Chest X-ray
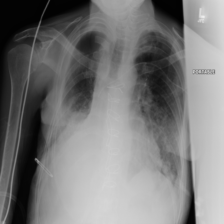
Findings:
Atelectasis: negative
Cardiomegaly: negative
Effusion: negative
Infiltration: negative
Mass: negative
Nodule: negative
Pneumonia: negative
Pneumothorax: positive
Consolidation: negative
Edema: negative
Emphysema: negative
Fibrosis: negative
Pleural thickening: positive
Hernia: negative